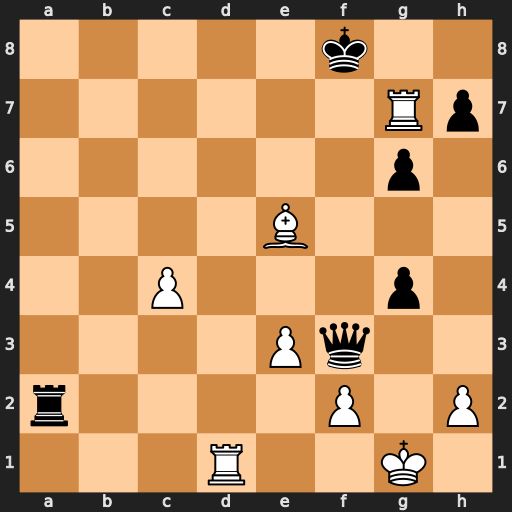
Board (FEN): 5k2/6Rp/6p1/4B3/2P3p1/4Pq2/r4P1P/3R2K1
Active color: w
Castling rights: -
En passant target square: -
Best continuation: Rd8#